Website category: jobs
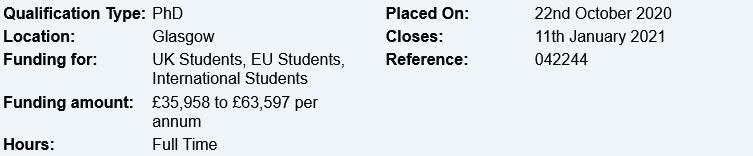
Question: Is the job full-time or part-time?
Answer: Full Time

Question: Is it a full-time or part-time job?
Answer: Full Time

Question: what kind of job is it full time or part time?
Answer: Full Time

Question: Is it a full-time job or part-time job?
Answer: Full Time

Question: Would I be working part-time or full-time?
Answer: Full Time

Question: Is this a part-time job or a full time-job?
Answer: Full Time

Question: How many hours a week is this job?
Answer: Full Time

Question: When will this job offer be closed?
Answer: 11th January 2021

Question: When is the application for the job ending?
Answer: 11th January 2021

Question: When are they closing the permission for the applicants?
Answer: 11th January 2021

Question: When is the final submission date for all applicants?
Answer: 11th January 2021

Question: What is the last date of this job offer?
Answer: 11th January 2021

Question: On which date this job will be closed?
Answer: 11th January 2021

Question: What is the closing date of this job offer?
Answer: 11th January 2021

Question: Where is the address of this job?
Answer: Glasgow

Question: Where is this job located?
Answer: Glasgow

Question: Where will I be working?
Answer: Glasgow

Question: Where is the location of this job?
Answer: Glasgow

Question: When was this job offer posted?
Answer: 22nd October 2020

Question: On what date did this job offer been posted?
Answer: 22nd October 2020